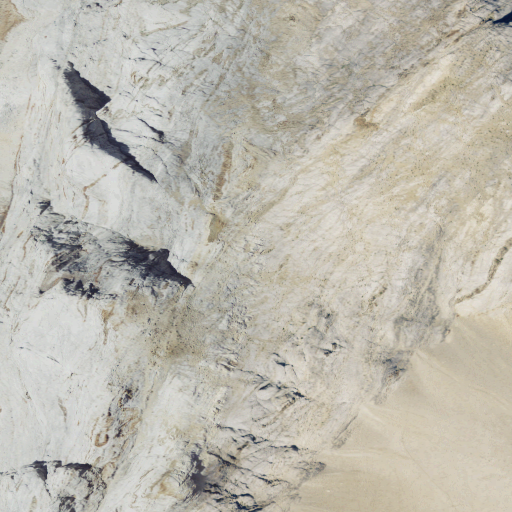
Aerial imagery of mountain in Oregon named Matterhorn containing barren land, evergreen forest, grassland, herbaceous wetlands, and open water